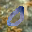
Label: 0